Question: I want to create a div overlay, set at 5% opacity, which creates a diagonal bounding box around the first line of text in this image. It seems to me that if I have the x,y coordinates for the four corners I should be able to create the overlay but I cannot figure out what the proper syntax would be to mark out the div. Am I wrong in thinking this can be done, and if not can someone point me at some methods for doing so?

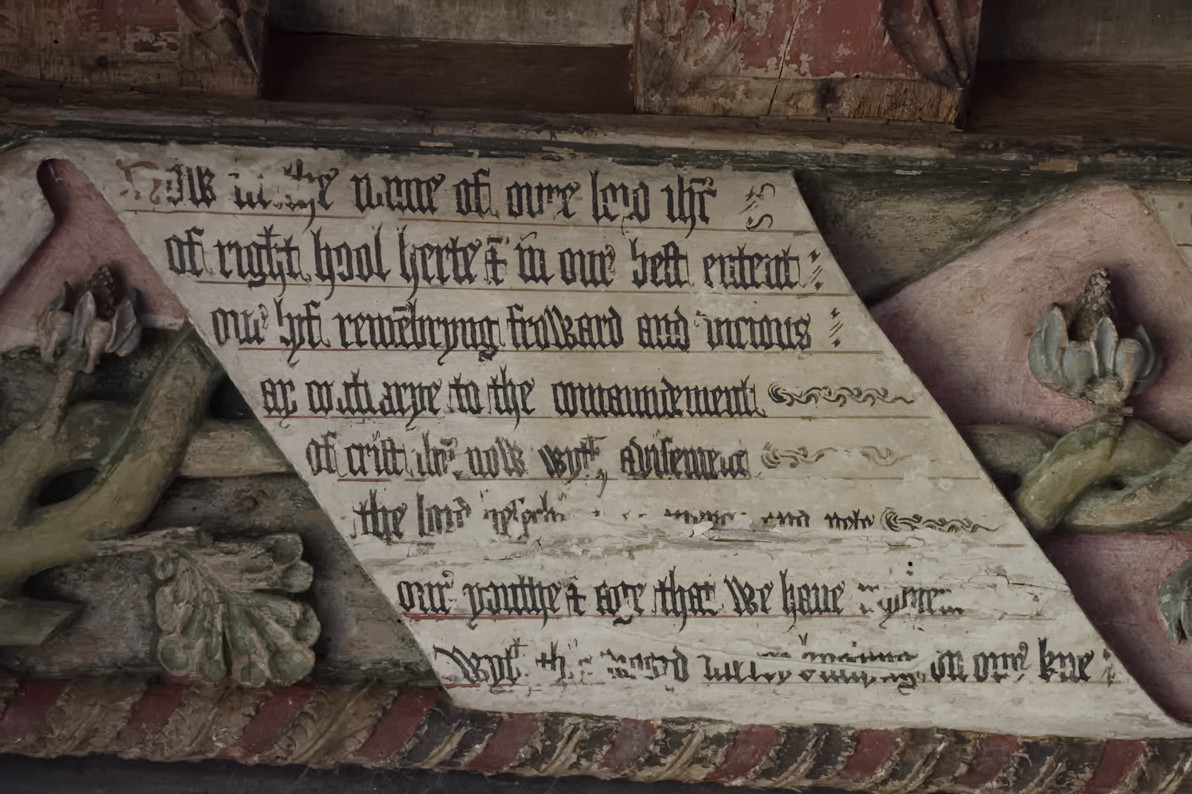
Answer: Instead of using a 'canvas' and javascript for simple cases you can use instead the 'transform' property of css divs. For example with
'''
#diag {
background-color: rgba(255, 0, 255, 0.25);
width: 700px;
height: 60px;
position: absolute;
left: 100px;
top: 160px;
transform: rotate(2deg) skew(30deg)
}
'''
you can get a div positioned on the first line of the text in the image that can be styled easily with CSS for borders and that can be used directly for events (hover, clicks).
If you need to specify 4 corners however just a single transform is not enough in general and you have to draw your overlay in a canvas placed over the image. This works because a canvas is by default transparent and only what you explicitly draw will be visible leaving the image untouched in other areas. For example using:
'''
var canvas = document.getElementById("canvas");
var ctx = canvas.getContext("2d");
canvas.width = canvas.offsetWidth;
canvas.height = canvas.offsetHeight;
ctx.beginPath();
ctx.moveTo(166, 282);
ctx.lineTo(855, 296);
ctx.lineTo(897, 351);
ctx.lineTo(212, 349);
ctx.closePath();
ctx.fillStyle = "rgba(0, 255, 0, 0.25)";
ctx.strokeStyle = "#0F0";
ctx.lineWidth = 4;
ctx.fill();
ctx.stroke();
'''
I've highlighted the third row in green (fill command) also adding a border (stroke command).

<URL>